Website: macys
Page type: billing-address
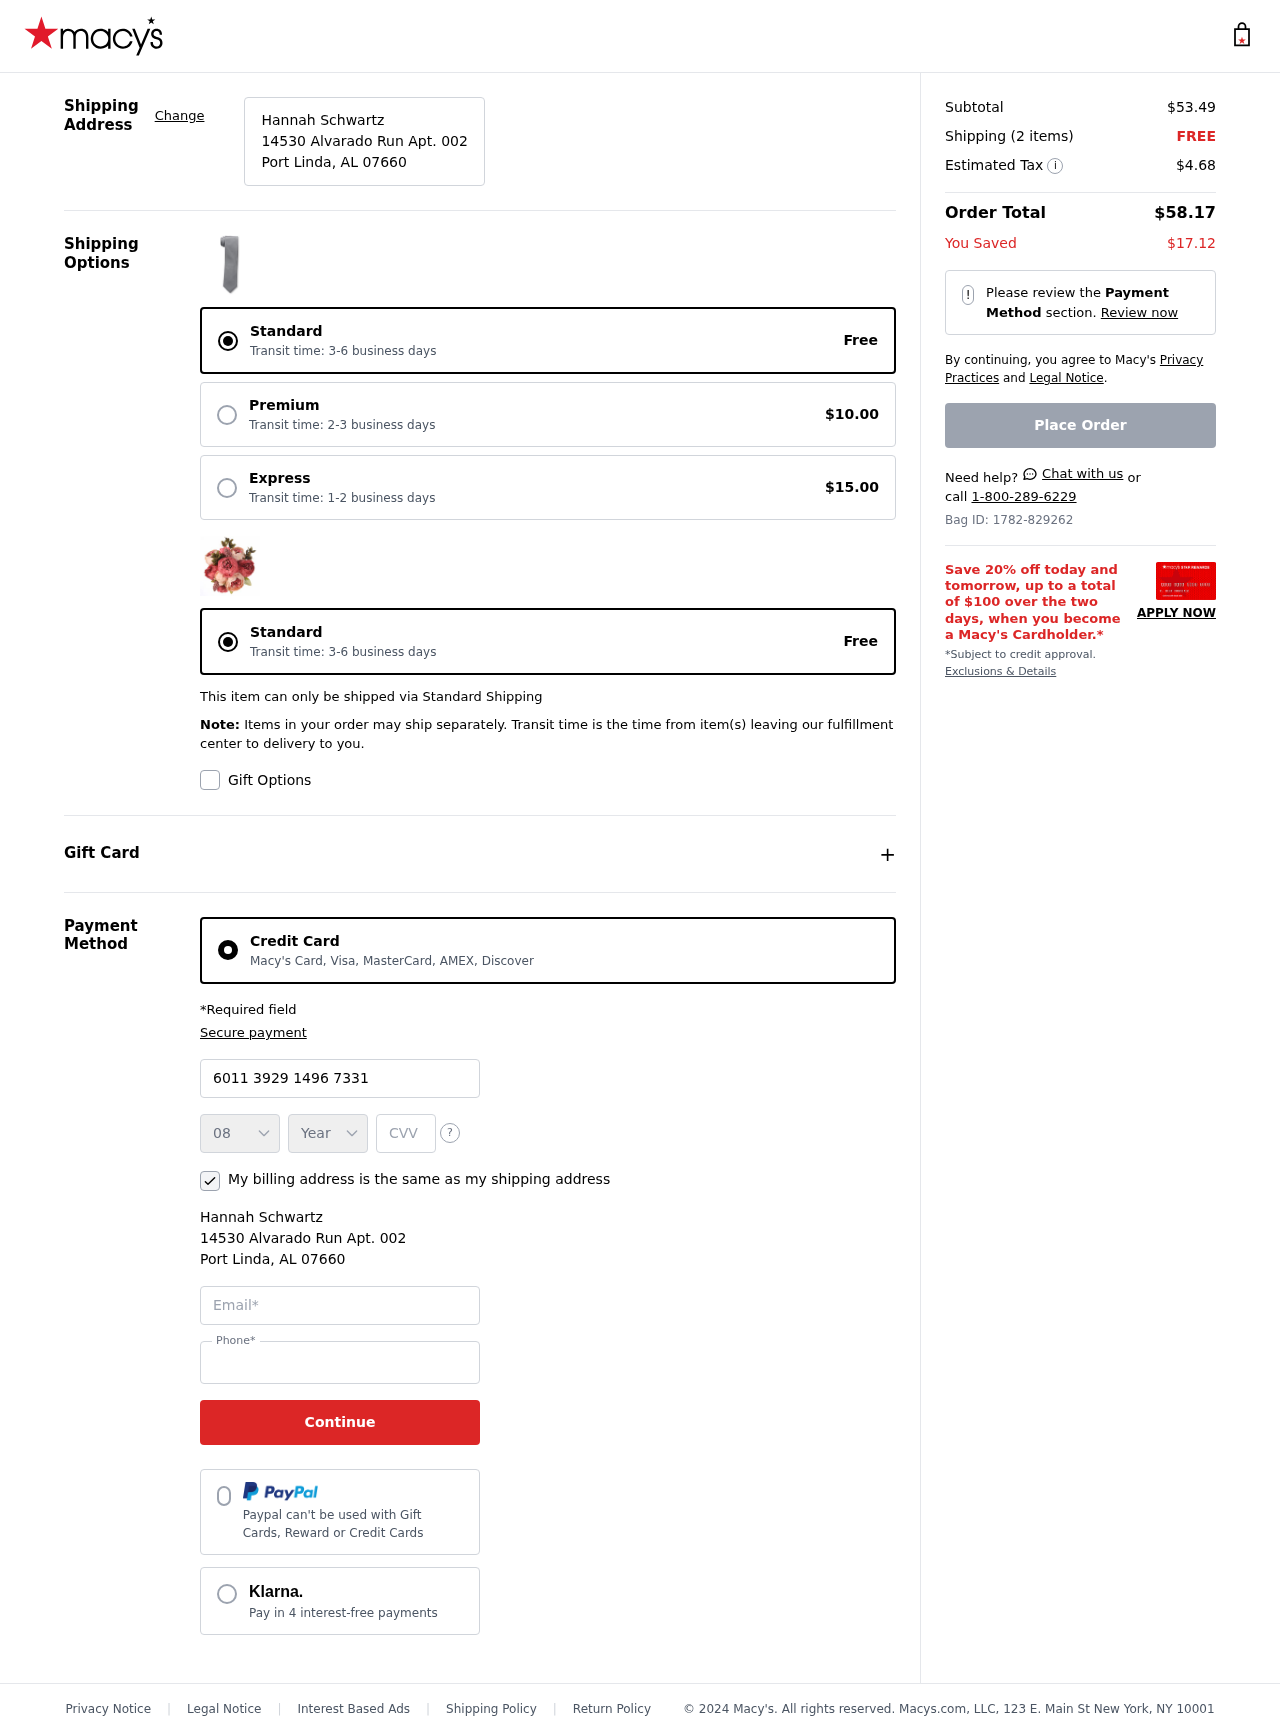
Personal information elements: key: PII_CARD_CVV
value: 106
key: PII_CARD_EXPIRY_MONTH
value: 08
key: PII_CARD_EXPIRY_YEAR
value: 30
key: PII_CARD_NUMBER
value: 6011 3929 1496 7331
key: PII_CITY_STATE_ZIP
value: Port Linda, AL 07660
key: PII_EMAIL
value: hschwartz@gmail.com
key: PII_FULLNAME
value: Hannah Schwartz
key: PII_PHONE
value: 2995578101
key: PII_STREET
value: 14530 Alvarado Run Apt. 002
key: PII_FULLNAME2
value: Hannah Schwartz
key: PII_CITY
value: Port Linda
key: PII_STATE_ABBR
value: AL
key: PII_POSTCODE
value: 07660
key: PII_POSTCODE_FULL
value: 07660
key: PII_CITY_STATE
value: Port Linda, AL
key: PII_POSTCODE_NUMERIC
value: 7660
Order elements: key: ORDER_SUBTOTAL
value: $53.49
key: ORDER_NUM_ITEMS
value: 2
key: ORDER_SHIPPING_COST
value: FREE
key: ORDER_TAX
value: $4.68
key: ORDER_TOTAL
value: $58.17
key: ORDER_SAVINGS
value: $17.12
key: ORDER_ID
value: Bag ID: 1782-829262